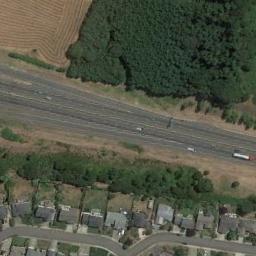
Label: freeway